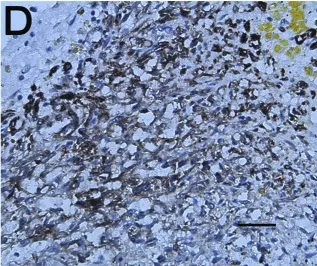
Pathological results of lung and brain tissues. Respectively represent immunoreactivity for CD31, and . , x400).
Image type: pathology (immunostaining)